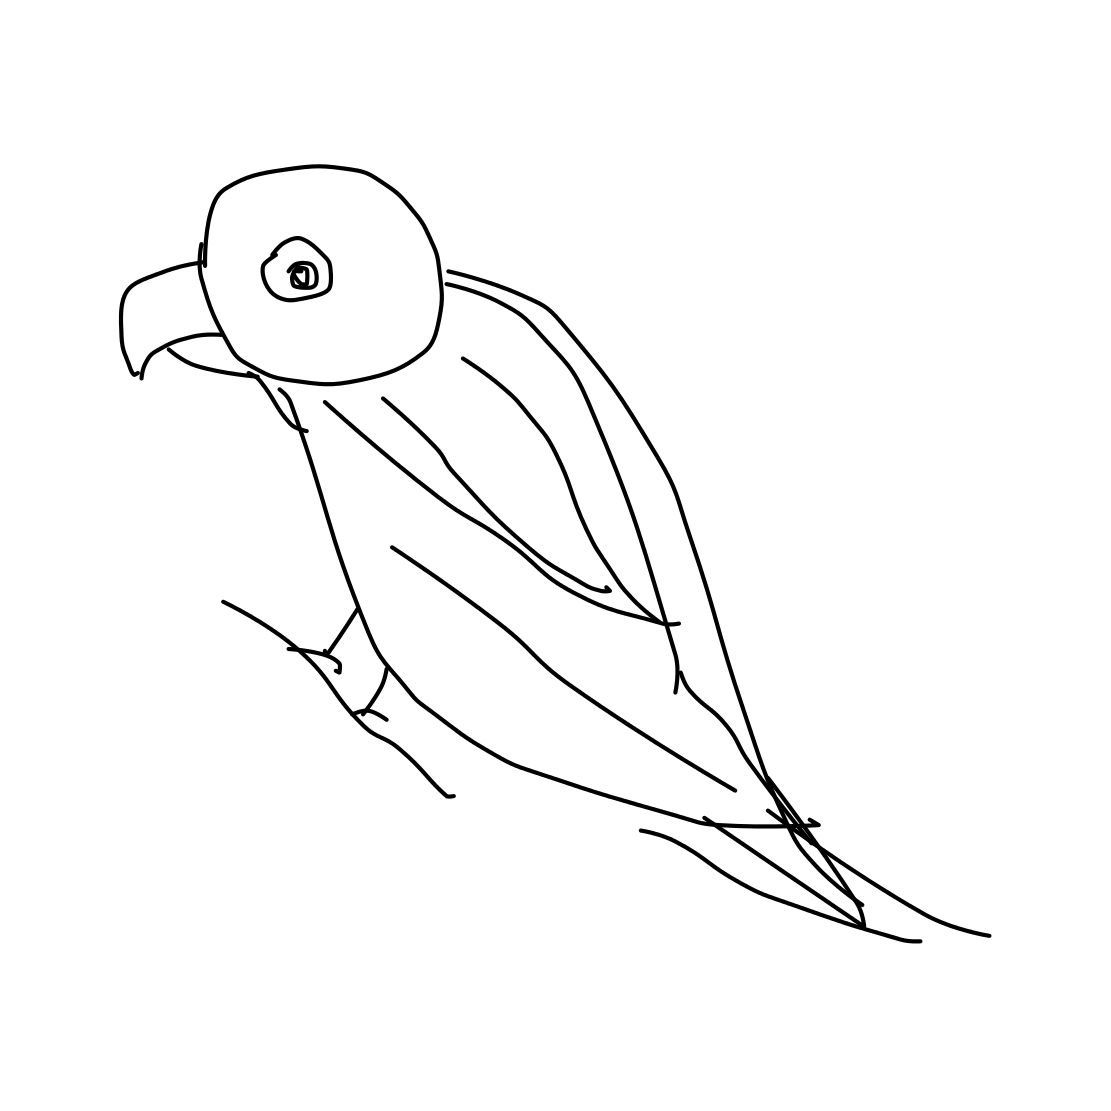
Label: parrot